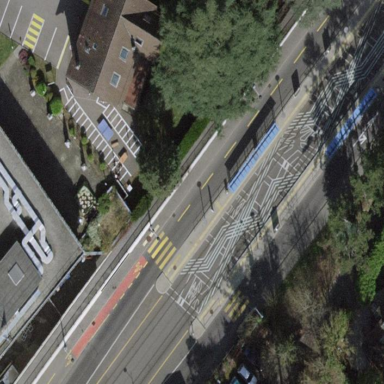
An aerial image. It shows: Concrete platform with shelter for public transport at railway platform.